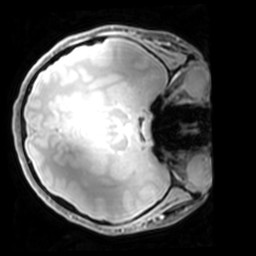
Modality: PDw
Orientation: axial
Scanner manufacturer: philips
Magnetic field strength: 7 T
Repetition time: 0.008 s
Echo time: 0.001974 s